Identify the transformations in the second image compared to the first.
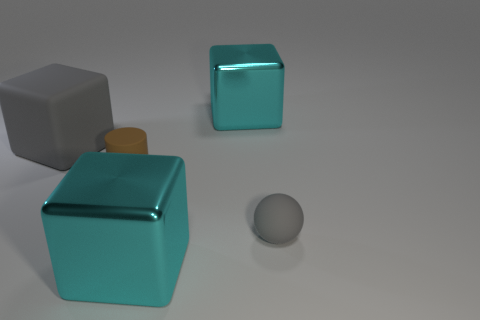
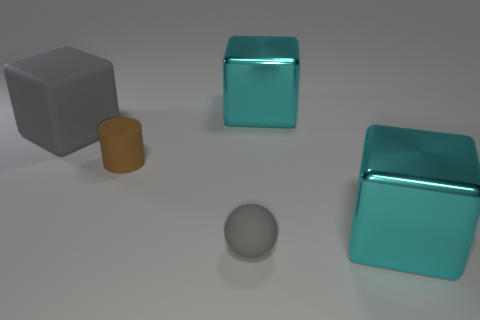
the big cyan shiny block that is in front of the tiny rubber cylinder changed its location
the large cyan metal block in front of the brown matte cylinder changed its location
the big cyan shiny block in front of the small rubber cylinder moved
the big cyan metallic block that is in front of the small gray sphere moved